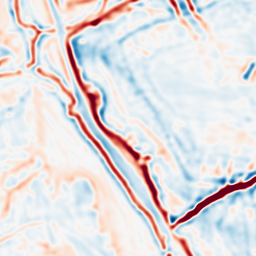
Category: multiscale
Decomposition family: log
Decomposition parameters: sigma: 3
Upsampling method: bilinear
Upsampling parameters: scale: 2
Upsampling scale: 2